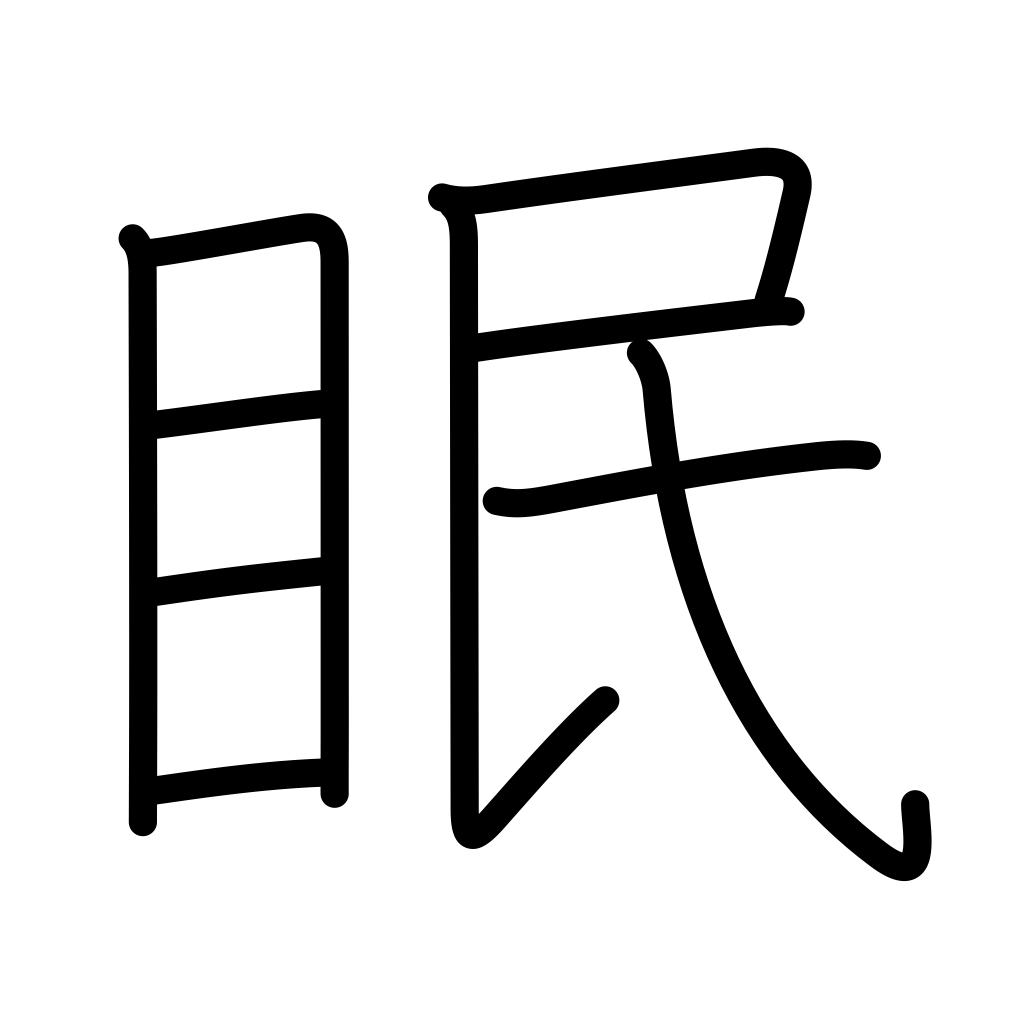
Meaning: sleep, die, sleepy